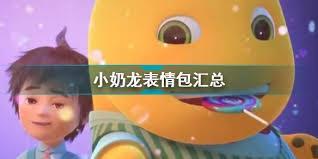
Label: nailong